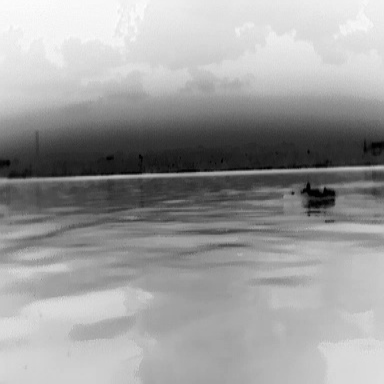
There is a warship in the infrared image.